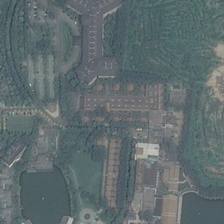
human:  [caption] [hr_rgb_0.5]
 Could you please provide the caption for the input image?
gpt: large buildings stands in this lovely resort with two ponds and rows of green trees in it .

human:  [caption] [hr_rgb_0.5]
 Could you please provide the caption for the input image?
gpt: a group of houses is built among the forest and lawn .

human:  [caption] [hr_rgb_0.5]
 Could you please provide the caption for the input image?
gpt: a group of houses is built among the forest and lawn .

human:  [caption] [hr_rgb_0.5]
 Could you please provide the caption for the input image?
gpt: a group of houses is built among the forest and lawn .

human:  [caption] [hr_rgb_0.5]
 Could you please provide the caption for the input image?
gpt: several buildings and many green trees are in a resort with .